Question: I need to set two buttons side by side... I have used 'linearlayout' for it... I have given each button to '0.5' 'layout_weight' as i want each one to take equal space..I also make button to take equal 'height'. The problem i am facing that left button will if i give right button to match its height.

'''
<LinearLayout
android:id="@+id/buttonLayout"
android:layout_width="fill_parent"
android:layout_height="wrap_content"
android:layout_below="@id/botomMarginTextView"
android:orientation="horizontal" >
<Button
android:id="@+id/id1"
android:layout_width="0dp"
android:layout_height="60dp"
android:layout_marginLeft="20dp"
android:layout_weight="0.5"
android:background="@drawable/button_back"
android:text="@string/name1" />
<Button
android:id="@+id/id2"
android:layout_width="0dp"
android:layout_height="60dp"
android:layout_marginLeft="10dp"
android:layout_marginRight="20dp"
android:layout_weight="0.5"
android:background="@drawable/button_back"
android:text="@string/name2" />
</LinearLayout>
'''
Edit :
> Please give left button longer text and right button smaller
text..otherwise it is producing right layout
I am using '@android:style/Theme.Black.NoTitleBar.Fullscreen' . If i am going with normal theme then it is working fine
Now how to make this button keep side by side and also to make them of equal height?
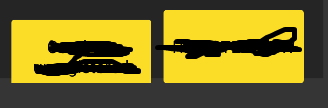
Answer: To 'android:layout_height' attribute of 'LinearLayout', give value of '60dp'
'''
android:layout_height="60dp"
'''
and to 'android:layout_height' attribute of both 'Button', give value of 'match_parent'
'''
android:layout_height="match_parent"
'''
So, updated XML snippet will be
'''
<LinearLayout
android:id="@+id/buttonLayout"
android:layout_width="fill_parent"
android:layout_height="60dp"
android:layout_below="@id/botomMarginTextView"
android:orientation="horizontal" >
<Button
android:id="@+id/id1"
android:layout_width="0dp"
android:layout_height="match_parent"
android:layout_marginLeft="20dp"
android:layout_weight="0.5"
android:background="@drawable/button_back"
android:text="@string/name1" />
<Button
android:id="@+id/id2"
android:layout_width="0dp"
android:layout_height="match_parent"
android:layout_marginLeft="10dp"
android:layout_marginRight="20dp"
android:layout_weight="0.5"
android:background="@drawable/button_back"
android:text="@string/name2" />
</LinearLayout>
'''